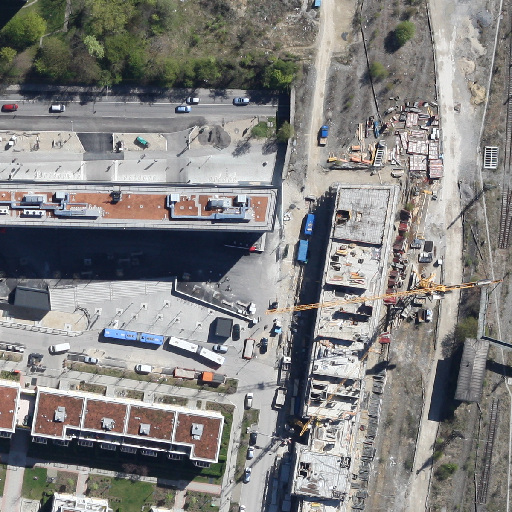
Referring expression: sidewalk along with tree